Question: Count the number of objects in the diagram.
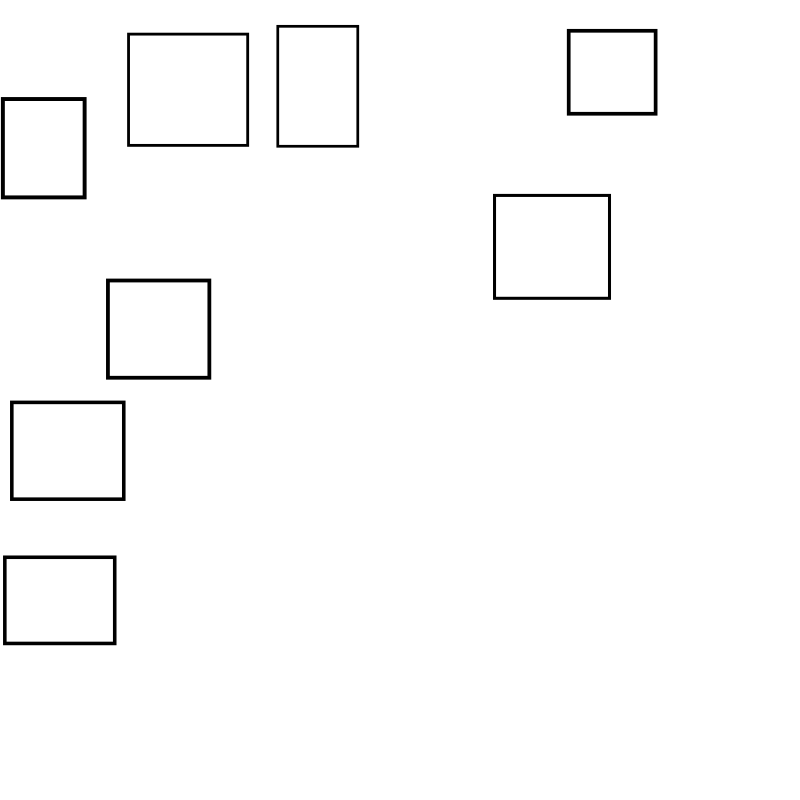
Answer: 8